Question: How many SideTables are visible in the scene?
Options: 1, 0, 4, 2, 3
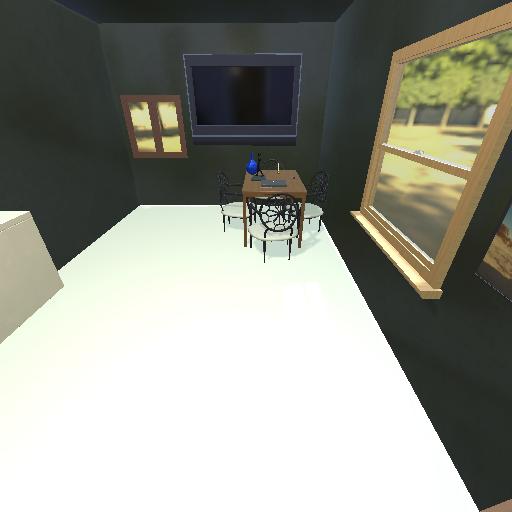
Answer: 1